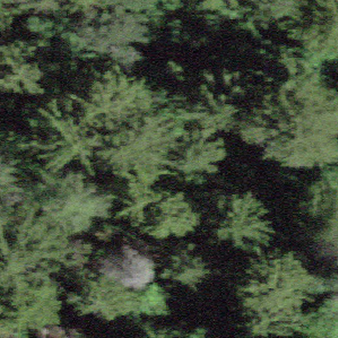
Label: other